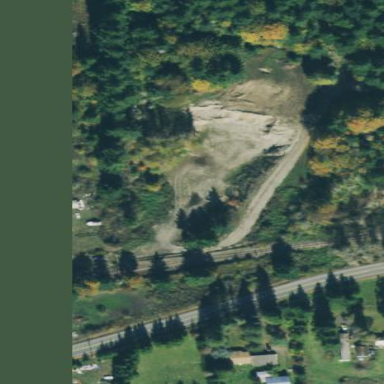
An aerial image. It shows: Quarry area.